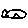
Label: fish